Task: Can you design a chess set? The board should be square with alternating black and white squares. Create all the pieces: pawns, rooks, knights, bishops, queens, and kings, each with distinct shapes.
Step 1843:
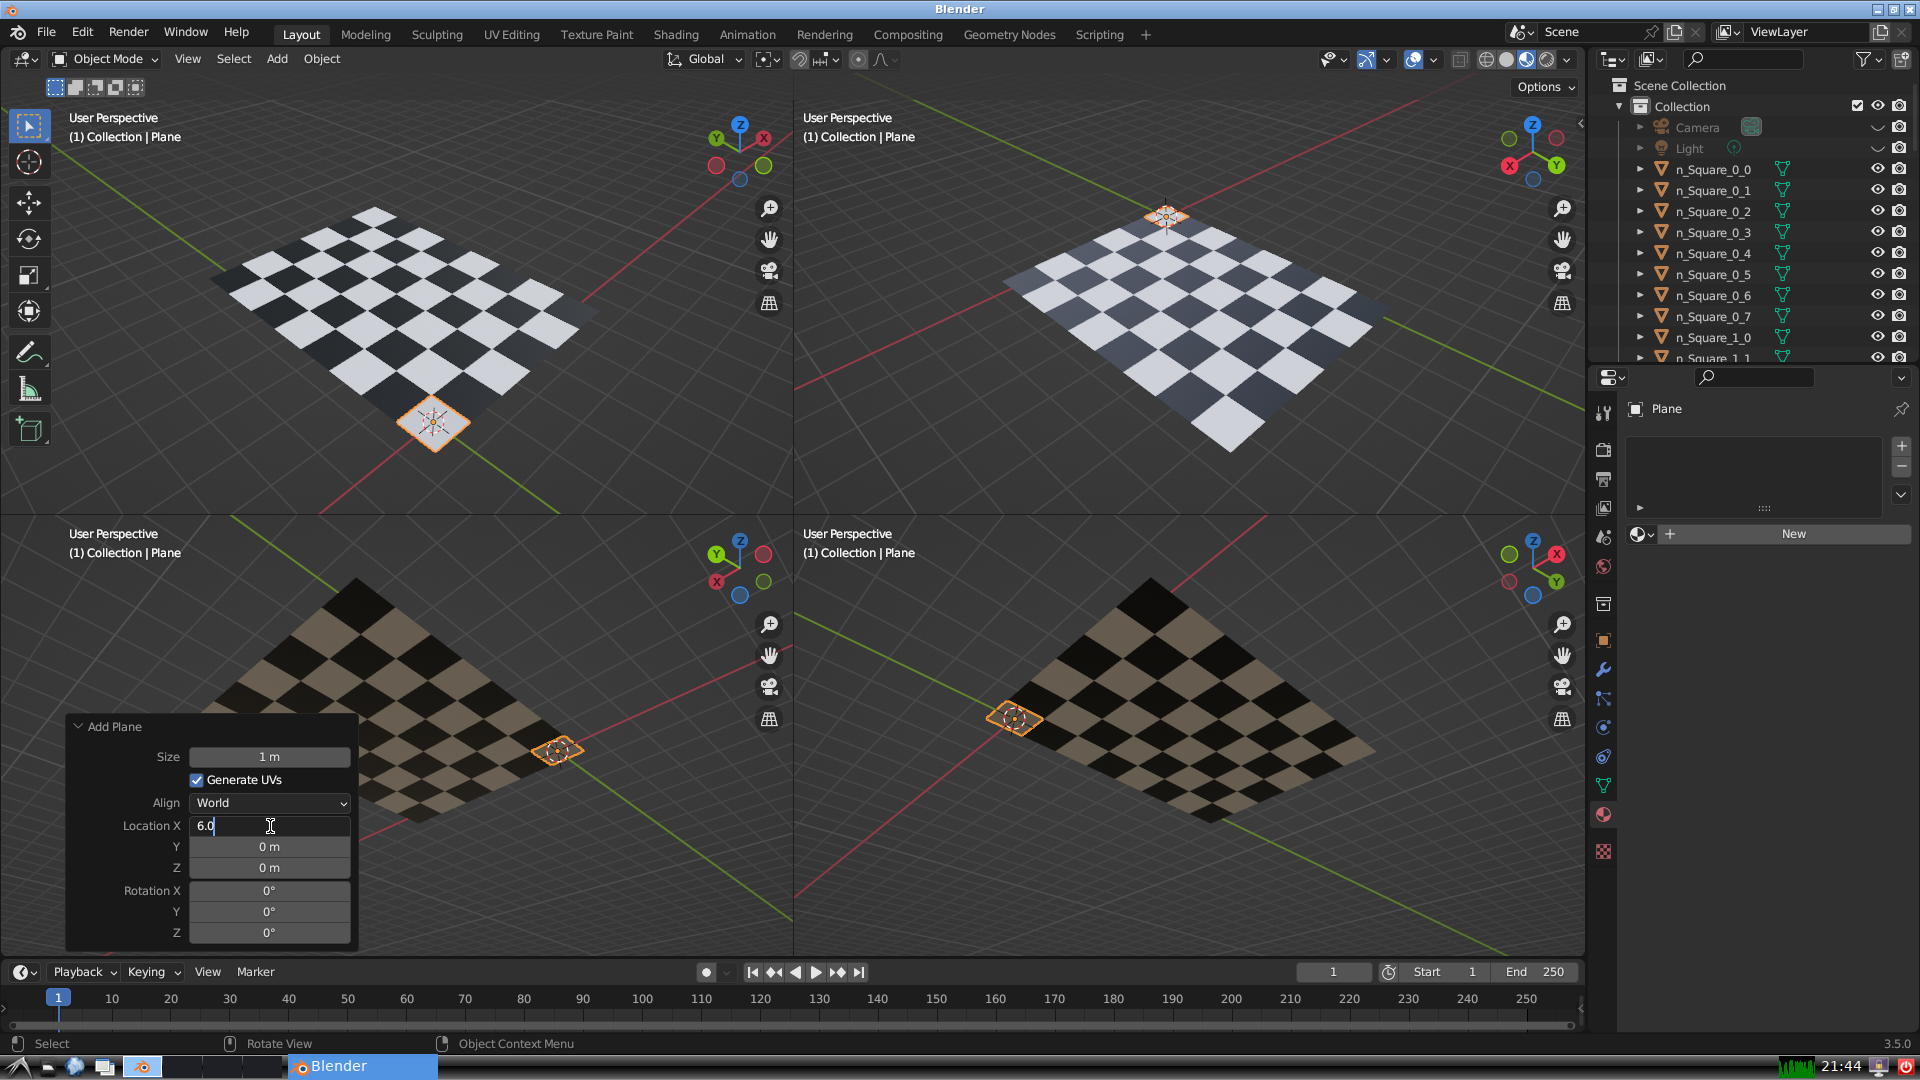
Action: {"key_press": ['Return']}